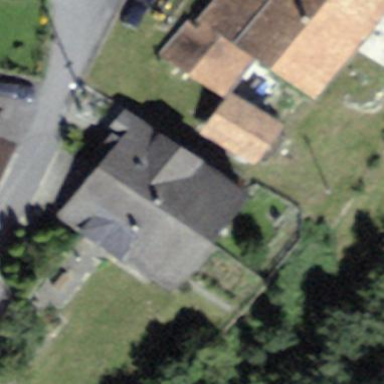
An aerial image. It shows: Residential building.